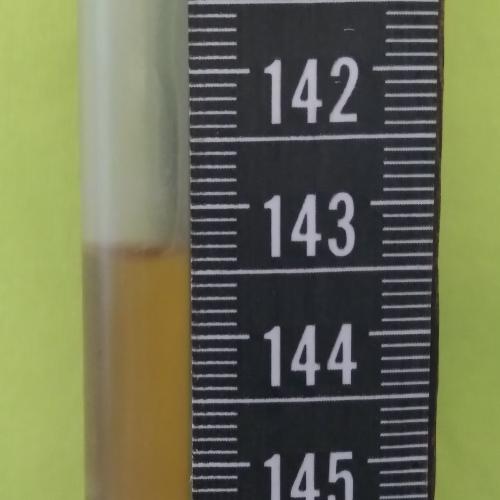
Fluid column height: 143.3 cm